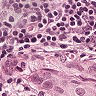
Metastatic tissue present: yes